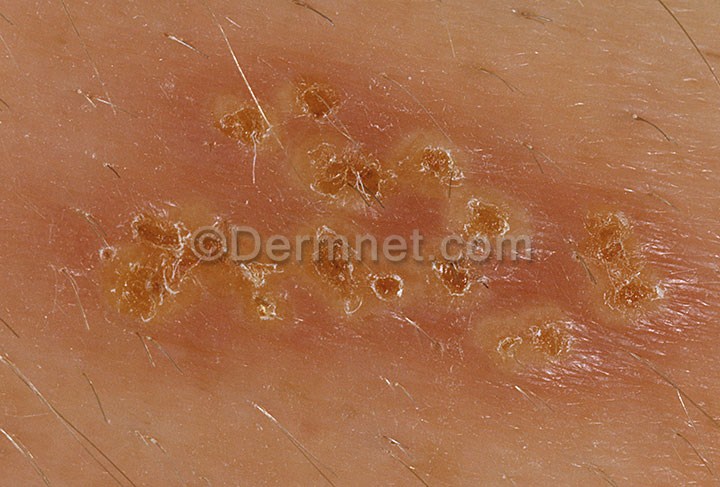
Disease: Warts Molluscum and other Viral Infections